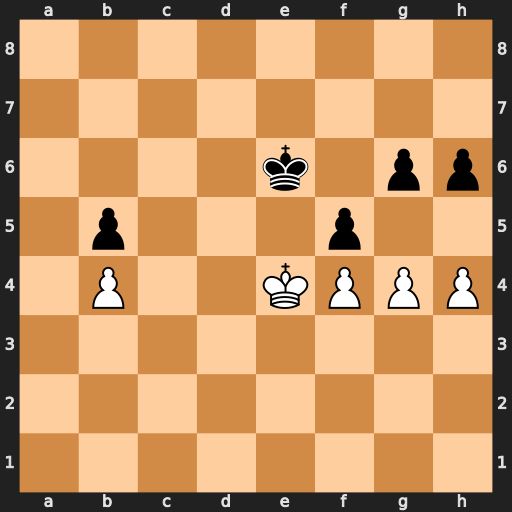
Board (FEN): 8/8/4k1pp/1p3p2/1P2KPPP/8/8/8
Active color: w
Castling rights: -
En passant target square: -
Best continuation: gxf5+ gxf5+ Kd4